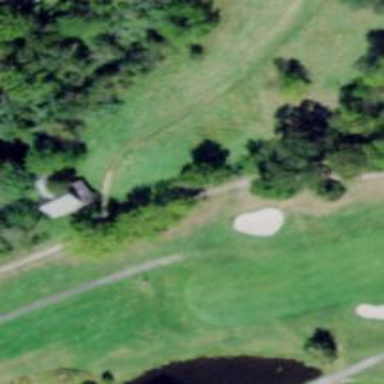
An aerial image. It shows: Pathway for golfing.